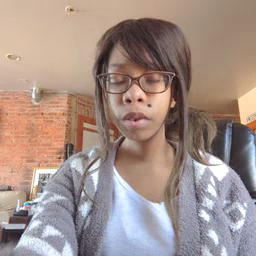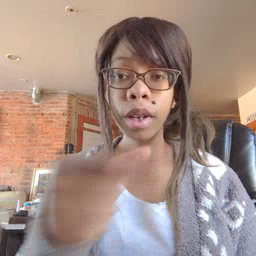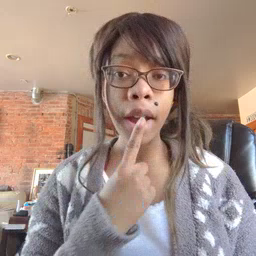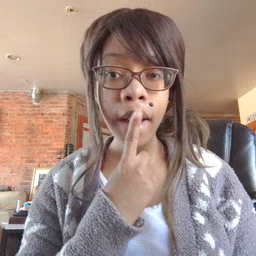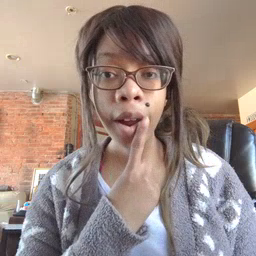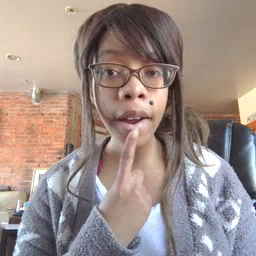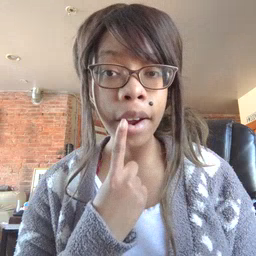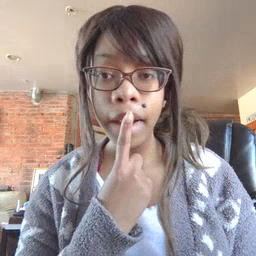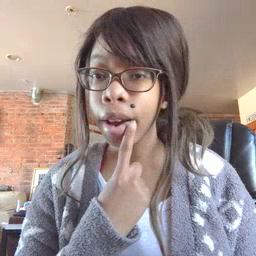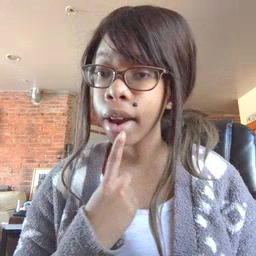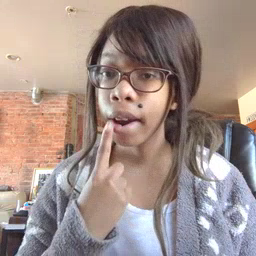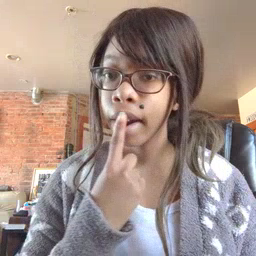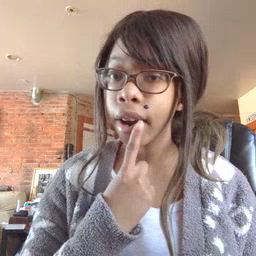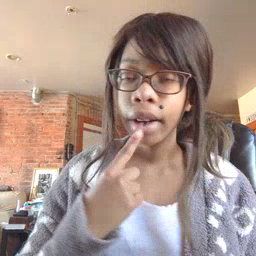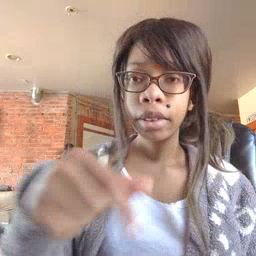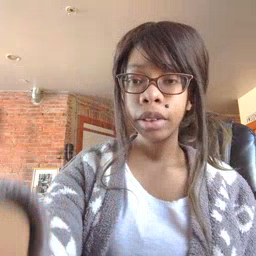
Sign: mouth